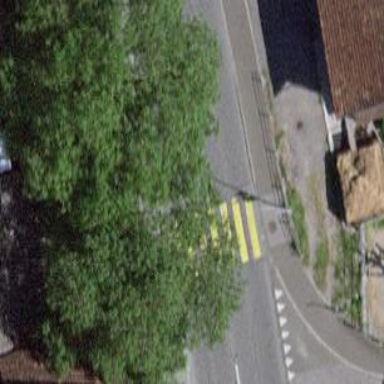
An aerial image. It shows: Marked crossing with zebra stripes on the road.